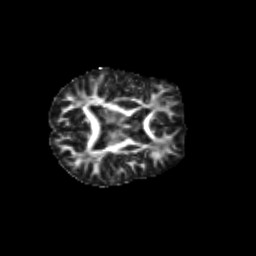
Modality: FA
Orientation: axial
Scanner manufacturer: siemens
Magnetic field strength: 3 T
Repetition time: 9.2 s
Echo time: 0.084 s